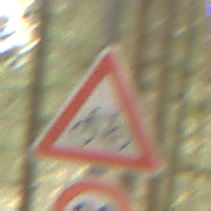
Verkehrszeichen: RadverkehrRechts
Zusatzzeichen unten: Geschwindigkeit20
Umgebung: Outdoor, Nature
Tageszeit: MorningAfternoon
Wetter: Overcast
Licht: Natural
Jahreszeit: Winter
Kontrast: LowContrast